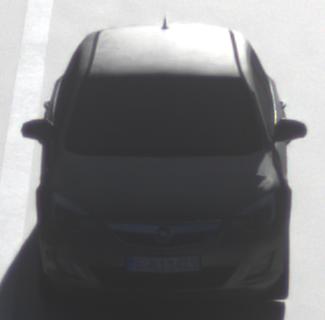
Make: Opel
Model: Astra 1.4 ecoFlex
Detailed model: Astra (J)
Model produced from: 2009/12
Model produced until: 2010/12
Doors: 5
Color: gray
Road condition: dry road
Daytime: morning or afternoon
Contrast: medium contrast